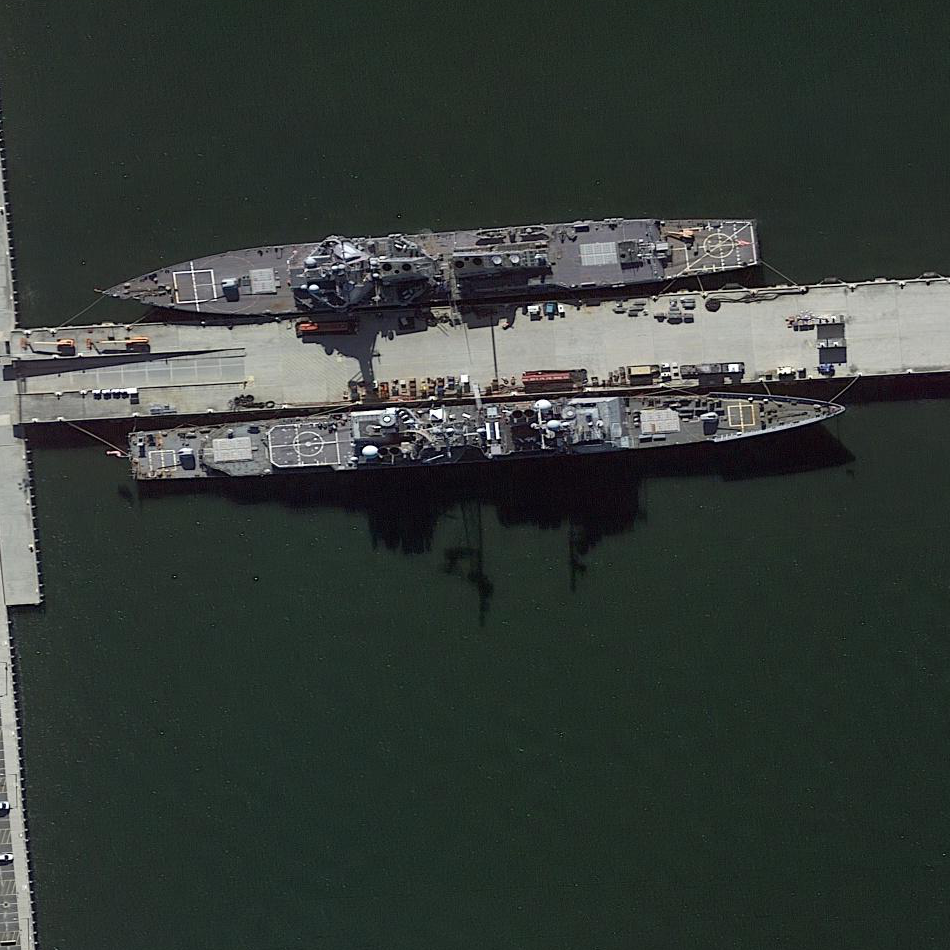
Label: cruiser